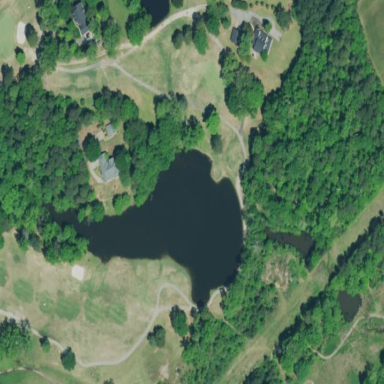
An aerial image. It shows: Picturesque scene of golf course with lateral water hazard.